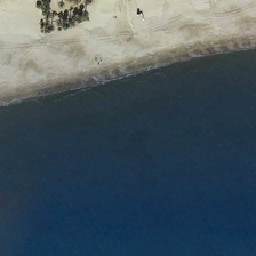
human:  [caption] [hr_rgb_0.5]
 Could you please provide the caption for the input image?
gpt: Several green trees were found on a yellow beach near the blue ocean.

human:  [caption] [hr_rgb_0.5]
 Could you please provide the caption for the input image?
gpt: Several green trees are on the yellow beach near the blue ocean.

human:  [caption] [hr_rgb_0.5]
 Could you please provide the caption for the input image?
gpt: Several green trees were found on a yellow beach near the blue ocean.

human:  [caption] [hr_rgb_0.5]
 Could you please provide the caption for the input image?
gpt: Several green trees on the yellow beach near a blue ocean.

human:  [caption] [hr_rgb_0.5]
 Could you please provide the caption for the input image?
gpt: Several green trees were found on a yellow beach near the blue ocean.